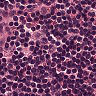
Metastatic tissue present: no